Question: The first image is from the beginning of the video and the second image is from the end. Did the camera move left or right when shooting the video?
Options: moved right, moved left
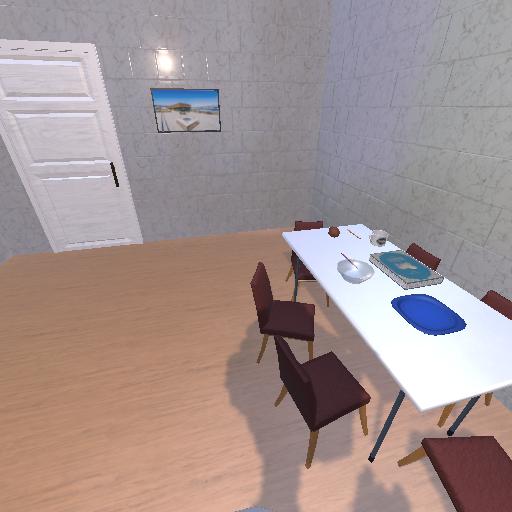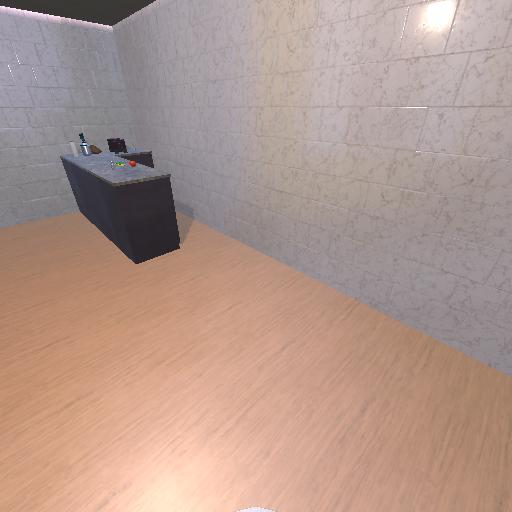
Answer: moved right